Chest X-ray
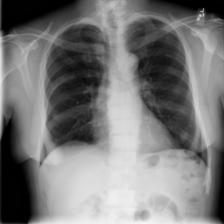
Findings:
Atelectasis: negative
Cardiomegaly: negative
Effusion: positive
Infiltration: negative
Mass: negative
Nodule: negative
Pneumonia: negative
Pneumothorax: negative
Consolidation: negative
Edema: negative
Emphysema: negative
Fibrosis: negative
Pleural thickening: negative
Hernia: negative